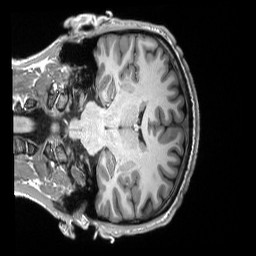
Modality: T1w
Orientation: coronal
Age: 19
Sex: male
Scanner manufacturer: siemens
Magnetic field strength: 3 T
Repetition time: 2.3 s
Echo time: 0.00298 s